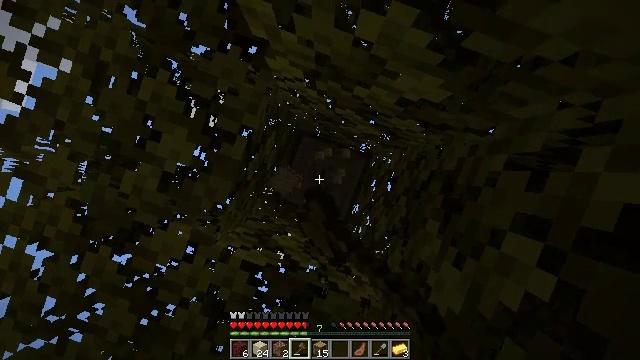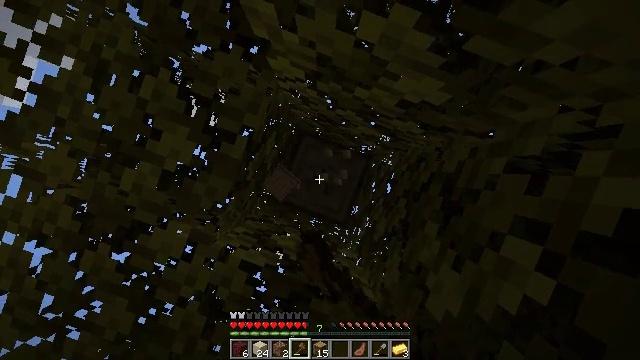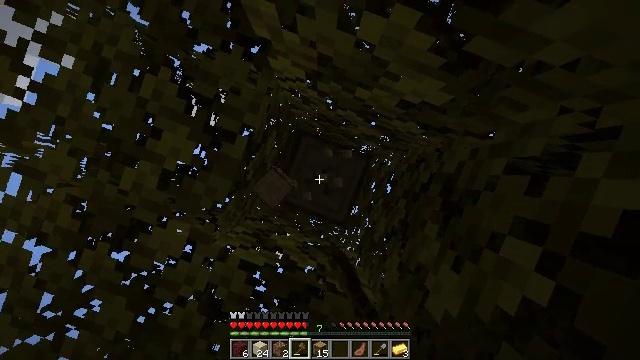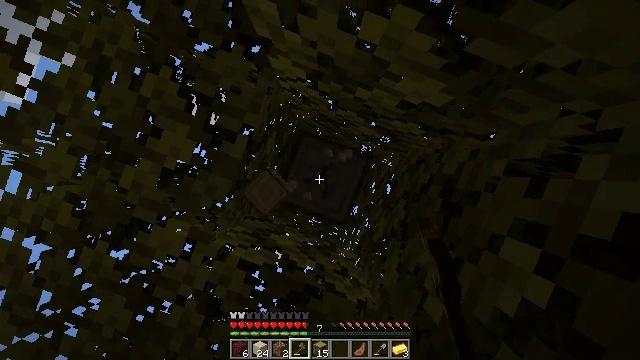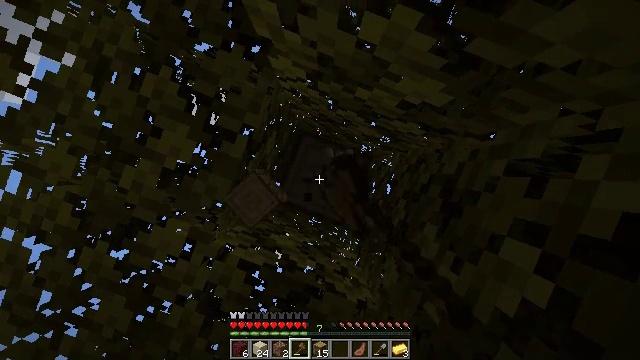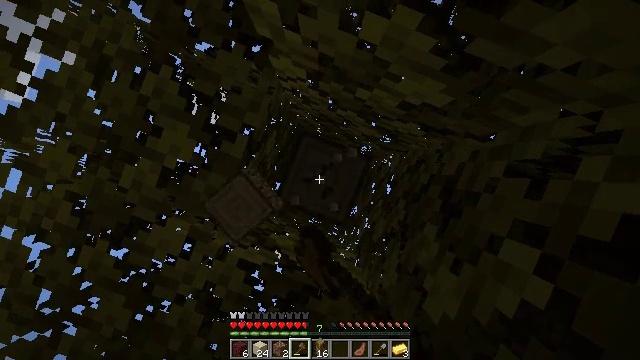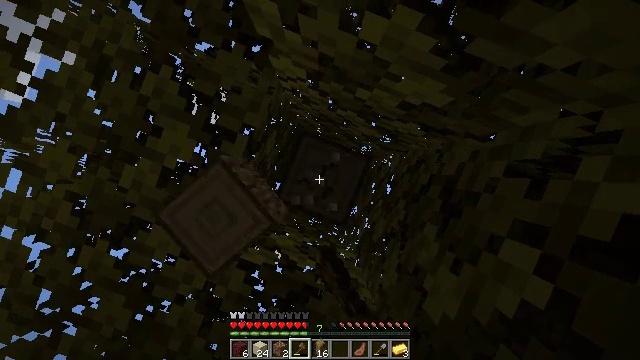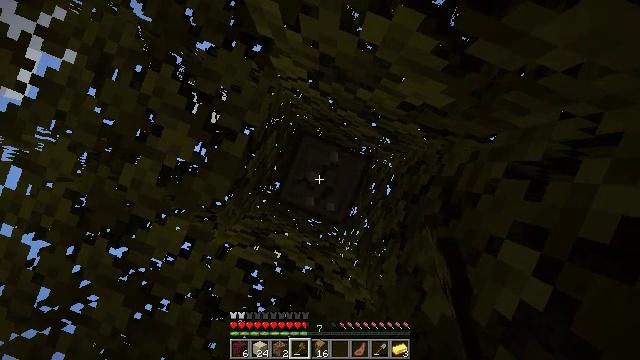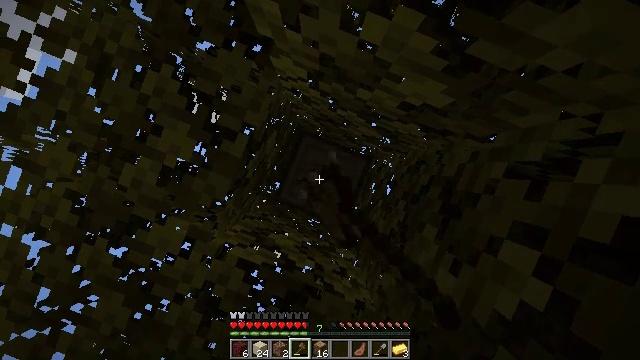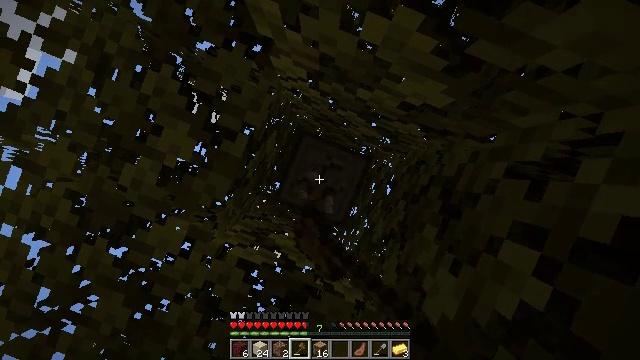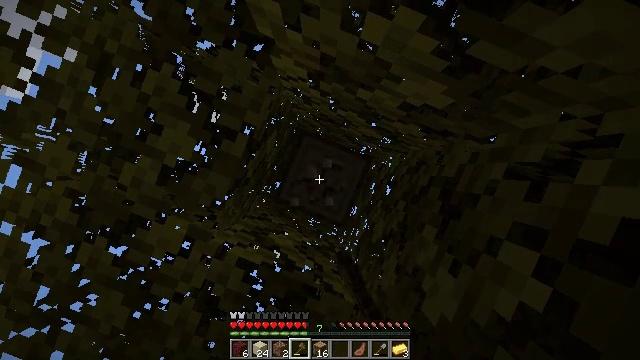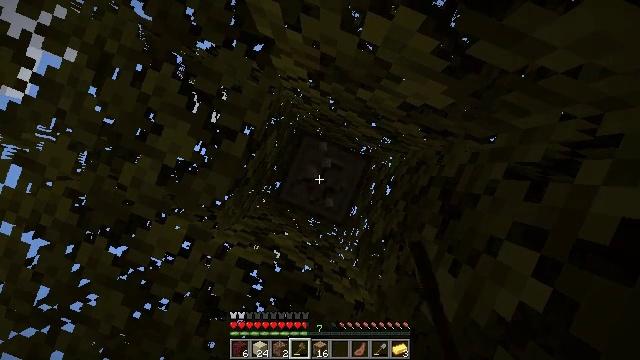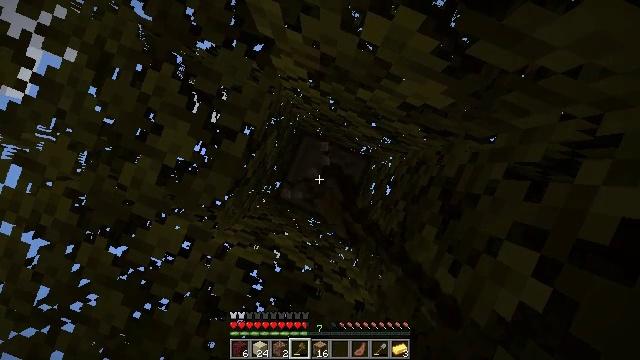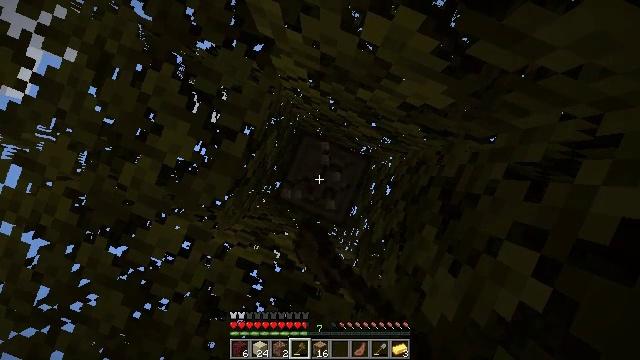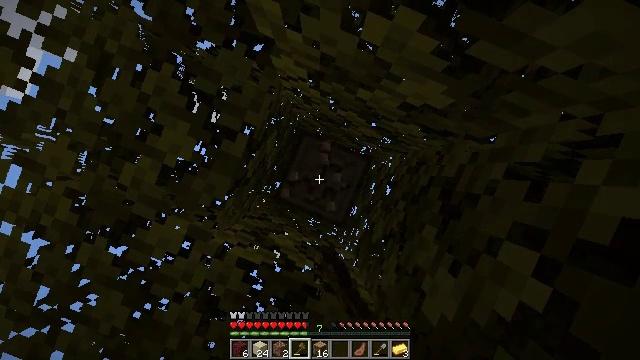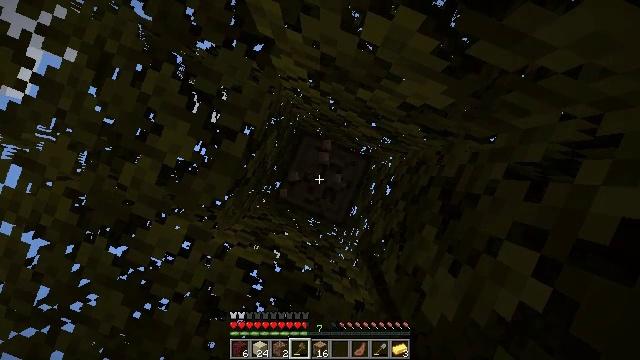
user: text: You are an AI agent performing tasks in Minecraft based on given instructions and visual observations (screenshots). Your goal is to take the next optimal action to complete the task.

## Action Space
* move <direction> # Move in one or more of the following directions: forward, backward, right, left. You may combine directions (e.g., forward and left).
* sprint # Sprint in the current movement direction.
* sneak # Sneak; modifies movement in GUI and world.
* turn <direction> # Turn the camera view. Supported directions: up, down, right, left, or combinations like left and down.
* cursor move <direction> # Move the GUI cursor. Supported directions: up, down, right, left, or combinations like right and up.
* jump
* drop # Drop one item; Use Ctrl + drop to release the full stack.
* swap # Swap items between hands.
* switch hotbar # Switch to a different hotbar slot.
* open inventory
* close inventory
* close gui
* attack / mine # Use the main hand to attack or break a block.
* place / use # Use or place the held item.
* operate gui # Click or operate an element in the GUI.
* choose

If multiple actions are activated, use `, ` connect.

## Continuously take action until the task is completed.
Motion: motion action
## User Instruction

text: Break the tree to get oak logs.
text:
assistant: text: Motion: attack / mine
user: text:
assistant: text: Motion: attack / mine
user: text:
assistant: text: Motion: attack / mine
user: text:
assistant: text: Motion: attack / mine
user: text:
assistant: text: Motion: attack / mine
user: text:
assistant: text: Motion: attack / mine
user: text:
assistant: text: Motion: attack / mine
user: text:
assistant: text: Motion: attack / mine
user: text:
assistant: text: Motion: attack / mine
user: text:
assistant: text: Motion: attack / mine
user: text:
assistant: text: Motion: attack / mine
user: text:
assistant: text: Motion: attack / mine
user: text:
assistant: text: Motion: attack / mine
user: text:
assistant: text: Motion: attack / mine
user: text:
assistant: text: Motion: attack / mine
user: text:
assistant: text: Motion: attack / mine
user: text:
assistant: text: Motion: attack / mine
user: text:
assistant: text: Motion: attack / mine
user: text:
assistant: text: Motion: attack / mine
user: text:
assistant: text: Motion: attack / mine
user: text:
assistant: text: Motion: attack / mine
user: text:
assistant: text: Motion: attack / mine
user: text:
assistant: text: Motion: attack / mine
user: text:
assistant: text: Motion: attack / mine
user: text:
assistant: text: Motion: attack / mine
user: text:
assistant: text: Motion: attack / mine
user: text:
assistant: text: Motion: attack / mine
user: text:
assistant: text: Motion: attack / mine
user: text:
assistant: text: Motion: attack / mine
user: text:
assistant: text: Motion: attack / mine